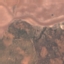
Land use / land cover: HerbaceousVegetation